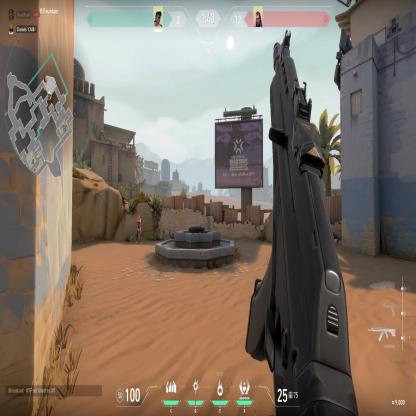
Label: enemy